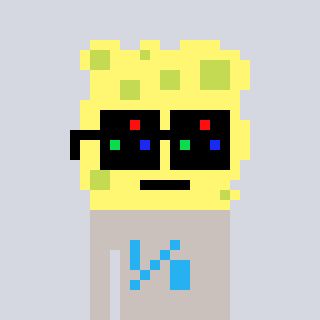
a pixel art character with square black sunglasses, a sponge-shaped head and a foggrey-colored body on a cool background